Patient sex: F
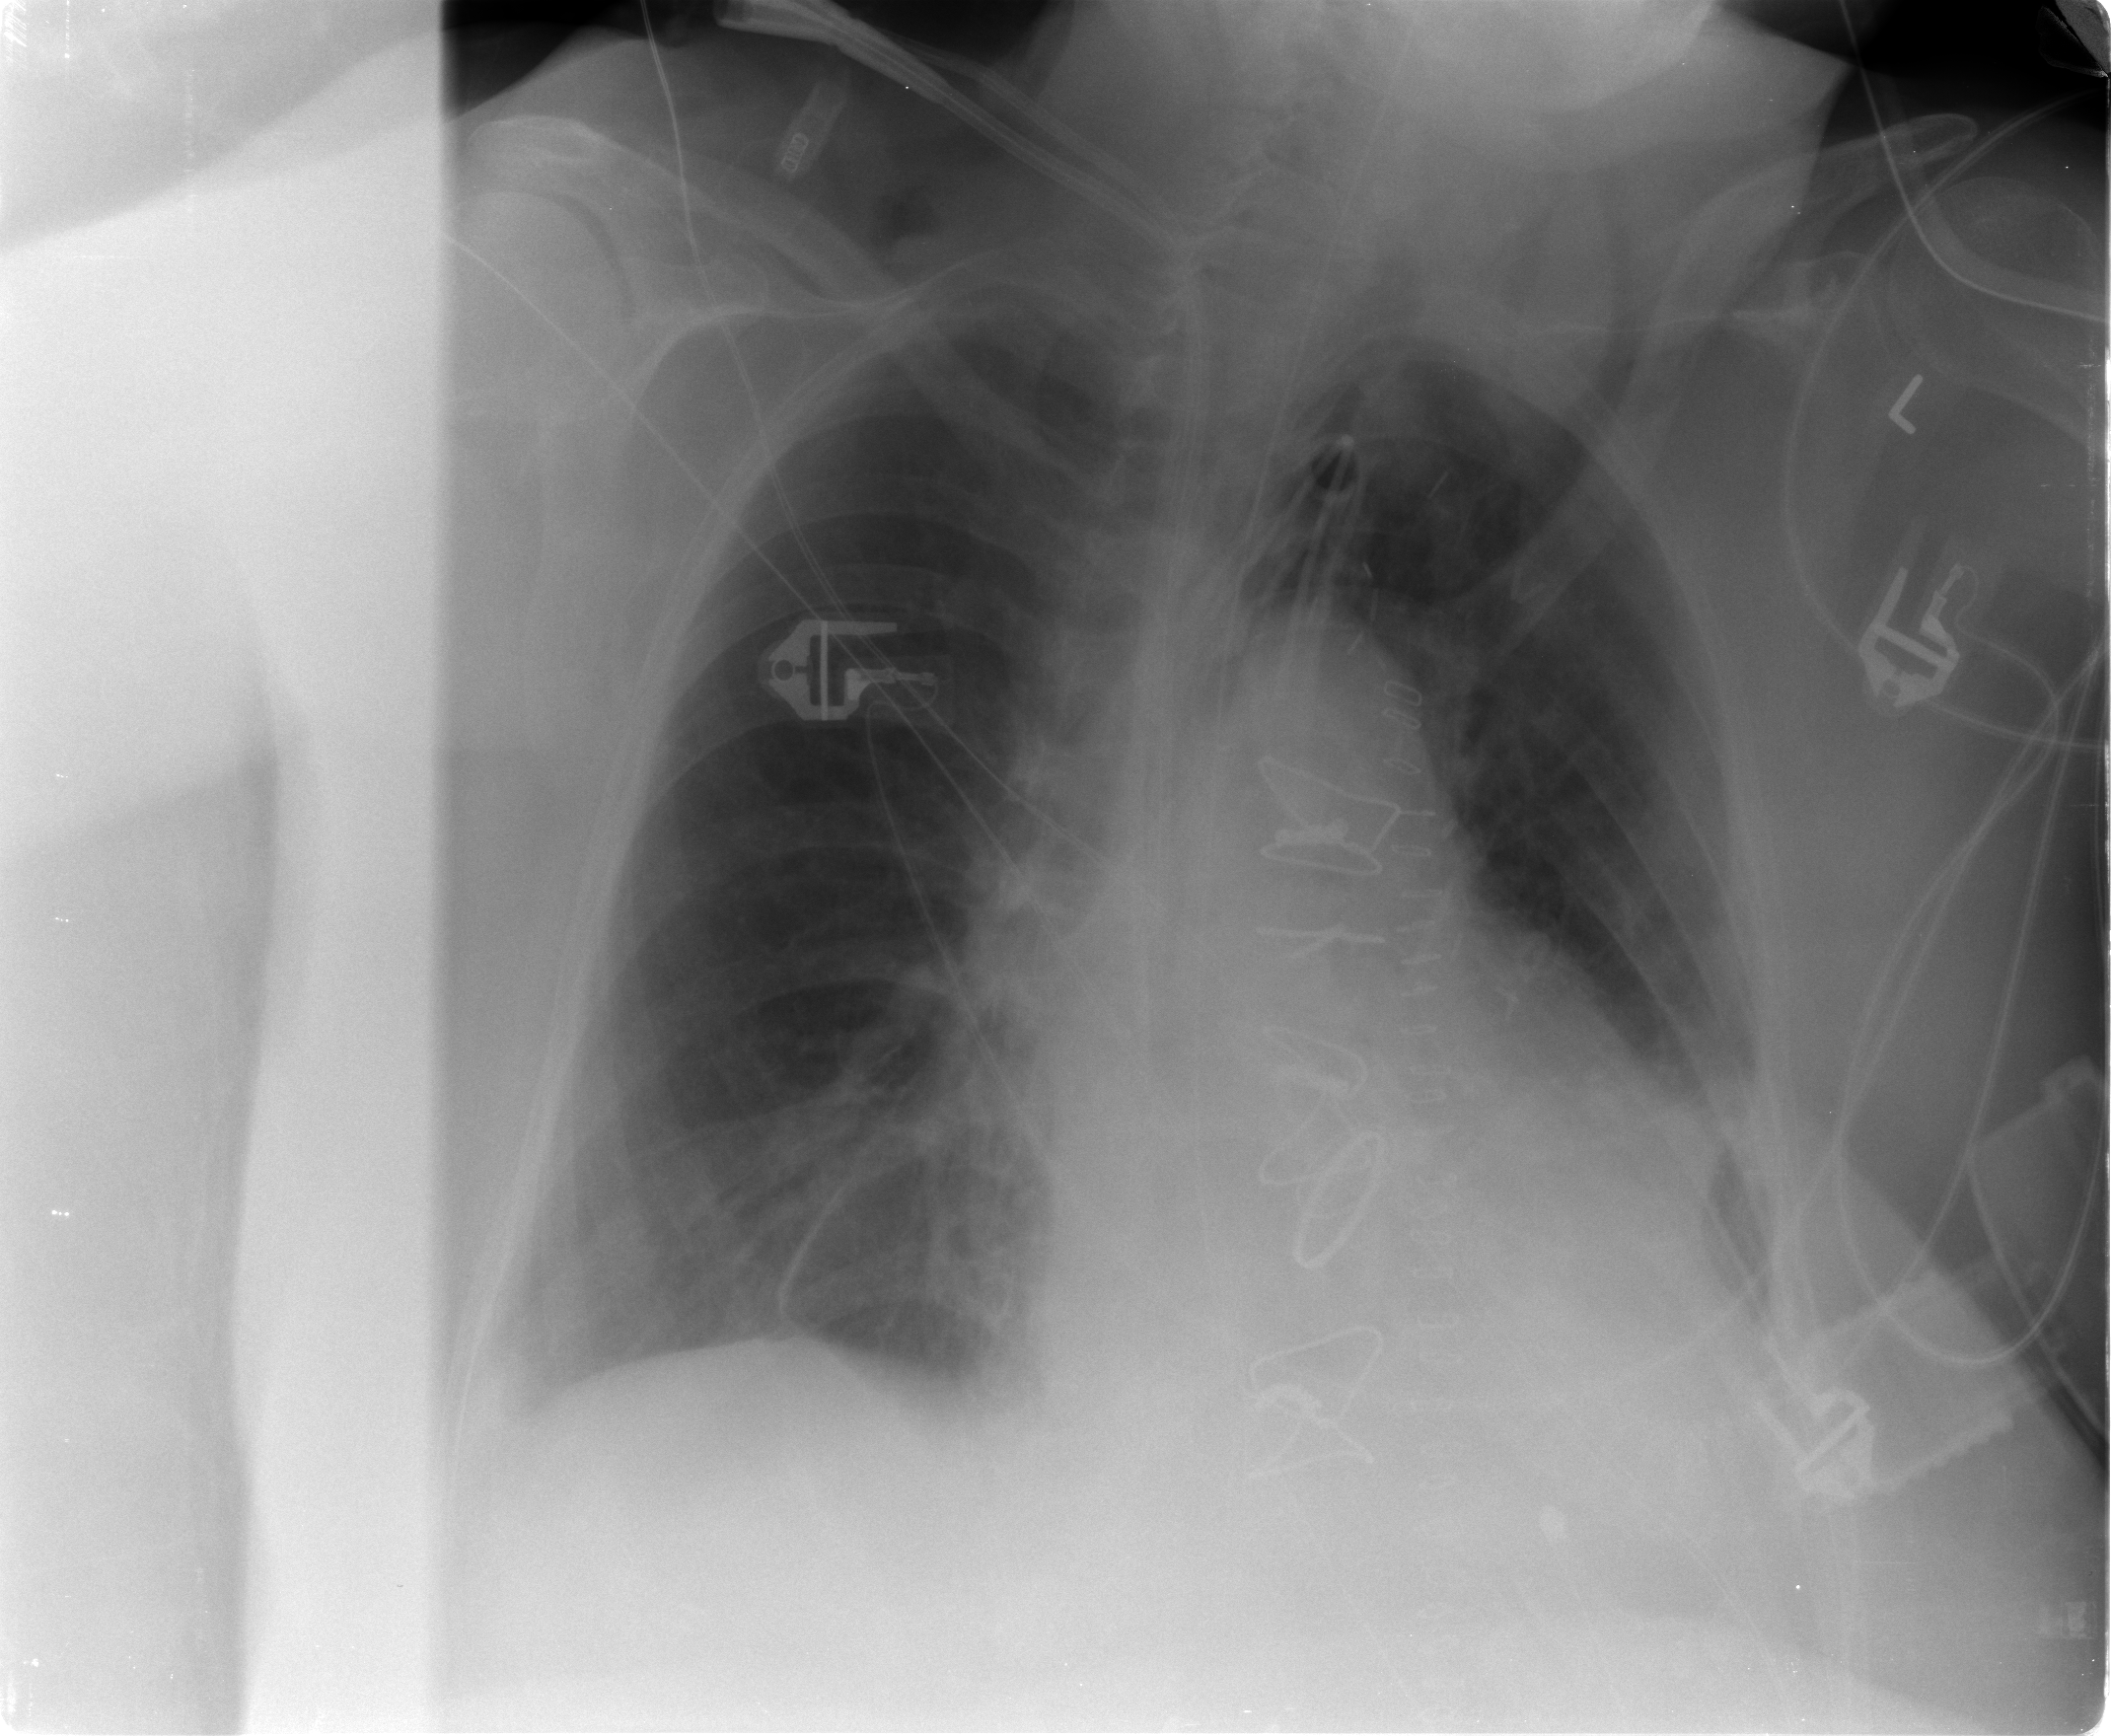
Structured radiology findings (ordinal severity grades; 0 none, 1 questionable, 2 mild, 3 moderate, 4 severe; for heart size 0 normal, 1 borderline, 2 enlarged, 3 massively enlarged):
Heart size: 0
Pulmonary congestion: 2
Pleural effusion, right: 1
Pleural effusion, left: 2
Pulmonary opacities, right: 0
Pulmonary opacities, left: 0
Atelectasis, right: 0
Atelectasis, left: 2